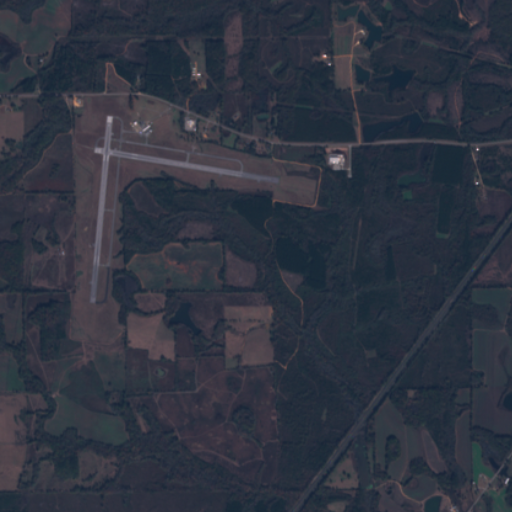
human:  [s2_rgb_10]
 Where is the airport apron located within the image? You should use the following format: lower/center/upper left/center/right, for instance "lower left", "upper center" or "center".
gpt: The airport apron is located in the upper left of the image.
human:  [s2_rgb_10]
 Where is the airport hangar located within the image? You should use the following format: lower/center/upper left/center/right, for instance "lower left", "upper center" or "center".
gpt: The airport hangar is located in the upper left of the image.
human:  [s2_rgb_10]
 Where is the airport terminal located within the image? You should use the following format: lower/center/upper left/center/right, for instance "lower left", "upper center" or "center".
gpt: The airport terminal is located in the upper left of the image.
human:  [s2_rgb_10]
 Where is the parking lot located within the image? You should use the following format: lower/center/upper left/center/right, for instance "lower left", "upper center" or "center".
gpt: The parking lot is located in the upper left of the image.
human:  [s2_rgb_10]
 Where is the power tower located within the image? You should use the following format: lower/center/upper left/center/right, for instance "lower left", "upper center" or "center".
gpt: The power tower is located in the upper of the image.
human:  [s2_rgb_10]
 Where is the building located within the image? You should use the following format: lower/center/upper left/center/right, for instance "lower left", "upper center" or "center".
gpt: The building is located in the upper left of the image.
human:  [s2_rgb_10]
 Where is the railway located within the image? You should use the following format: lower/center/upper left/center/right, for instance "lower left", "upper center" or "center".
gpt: The railway is located in the lower right of the image.
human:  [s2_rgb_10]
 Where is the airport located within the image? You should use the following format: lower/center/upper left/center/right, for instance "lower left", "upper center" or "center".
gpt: There is no airport in the image.